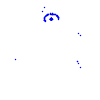
Particle: kaon